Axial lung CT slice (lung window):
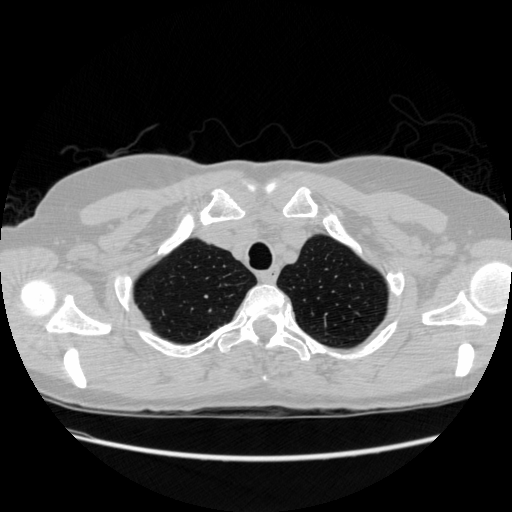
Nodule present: no